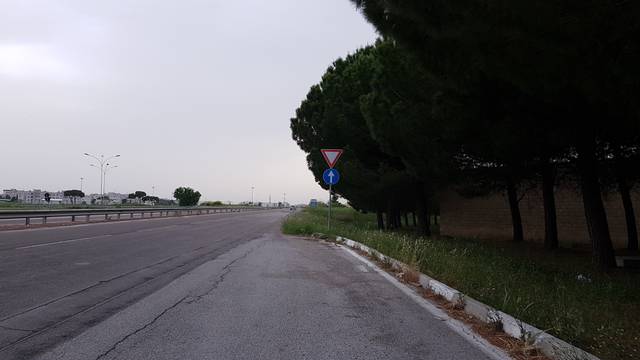
Region: Italy
Coordinates: 40.626, 17.952